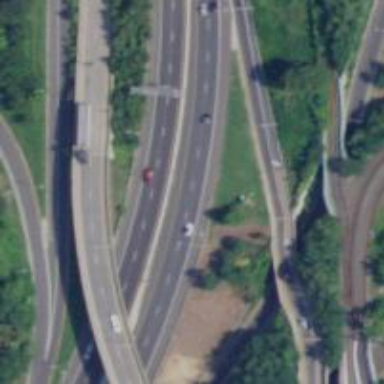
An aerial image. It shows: Urban freeway or expressway.